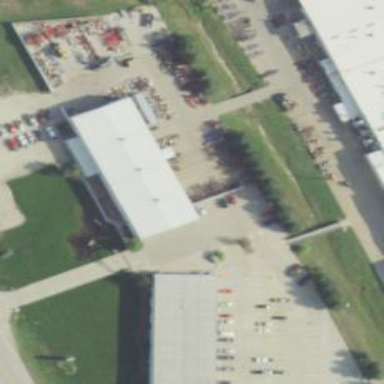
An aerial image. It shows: Building that houses farm implement shop.